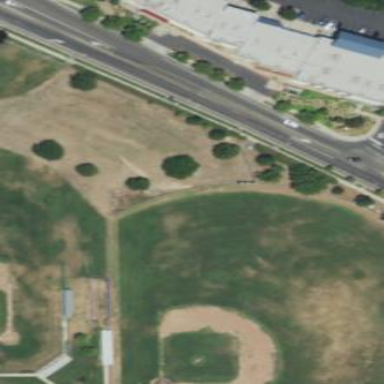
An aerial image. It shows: Baseball pitch for leisure and sports activities.